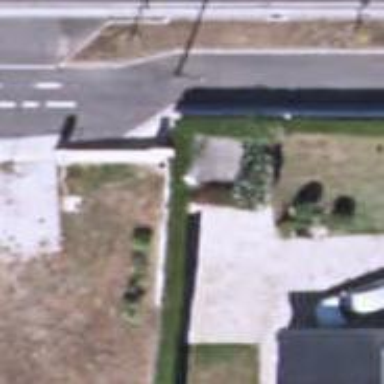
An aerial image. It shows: Fence.